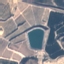
Land use / land cover class: PermanentCrop